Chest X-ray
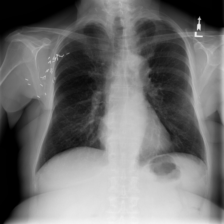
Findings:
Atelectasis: negative
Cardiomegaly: negative
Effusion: negative
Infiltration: negative
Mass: negative
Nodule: negative
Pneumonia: negative
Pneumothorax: negative
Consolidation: negative
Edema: negative
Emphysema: negative
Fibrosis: negative
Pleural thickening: negative
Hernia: negative